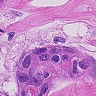
Metastatic tissue present: yes